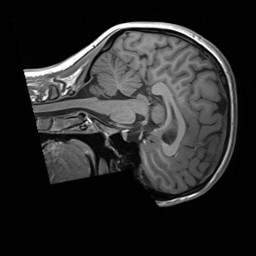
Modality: T1w
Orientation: sagittal
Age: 26
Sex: female
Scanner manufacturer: siemens
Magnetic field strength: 3 T
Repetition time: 1.8 s
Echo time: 0.00232 s